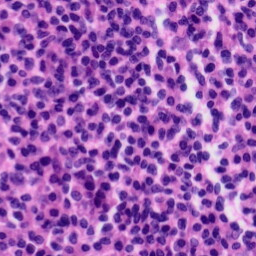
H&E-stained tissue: Tonsil